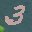
Label: 3